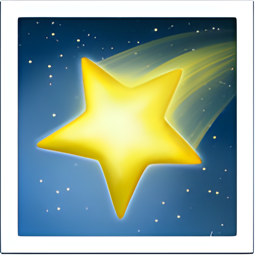
Name: shooting star
Emoji: 🌠
Group: Travel & Places
Sub-group: sky & weather